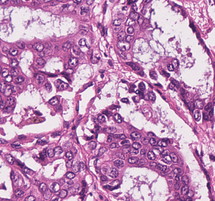
Tumor epithelial tissue: yes
Tumor-associated stroma tissue: no
Normal tissue: no